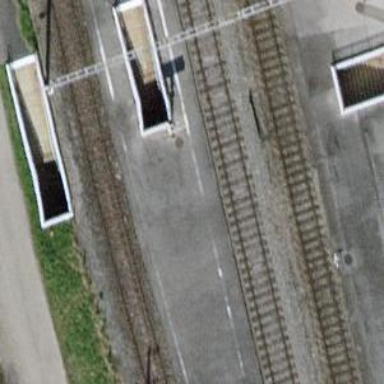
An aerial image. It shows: Footway passing through tunnel.